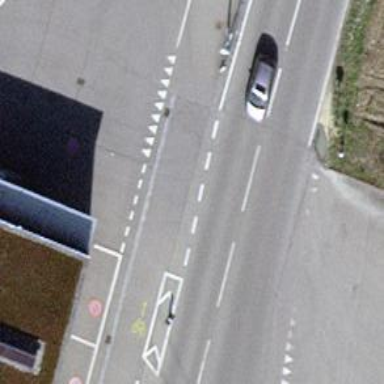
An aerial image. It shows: Asphalt road designated for service vehicles.